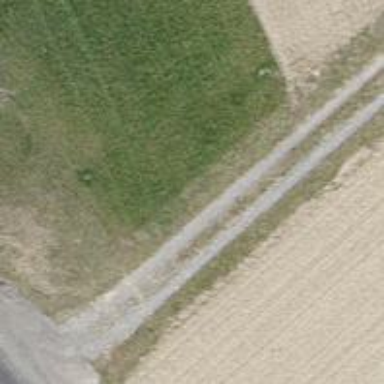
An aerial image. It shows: Compacted grade3 track.